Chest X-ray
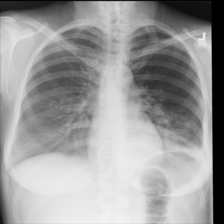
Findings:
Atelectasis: negative
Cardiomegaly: negative
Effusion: negative
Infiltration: negative
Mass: negative
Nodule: negative
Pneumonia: negative
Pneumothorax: negative
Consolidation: negative
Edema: negative
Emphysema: negative
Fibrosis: negative
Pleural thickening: negative
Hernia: negative